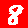
Digit: 8